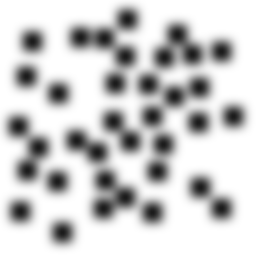
Squares: 36
Triangles: 0
Stars: 0
Total shapes: 36